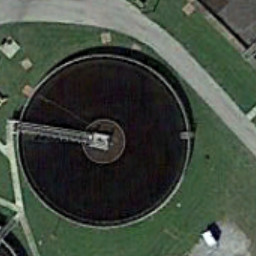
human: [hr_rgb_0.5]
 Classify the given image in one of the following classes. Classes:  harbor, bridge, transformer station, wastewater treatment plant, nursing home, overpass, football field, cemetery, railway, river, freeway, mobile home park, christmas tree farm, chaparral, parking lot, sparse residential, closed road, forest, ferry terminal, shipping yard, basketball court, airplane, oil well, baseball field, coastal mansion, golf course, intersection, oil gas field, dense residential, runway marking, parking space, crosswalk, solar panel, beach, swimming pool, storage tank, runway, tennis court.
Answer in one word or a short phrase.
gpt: wastewater treatment plant